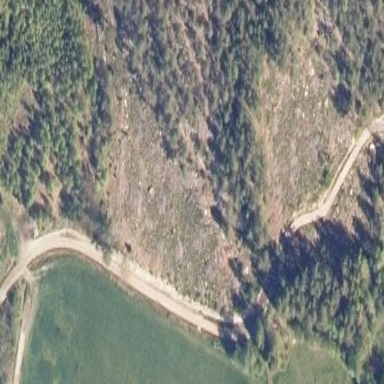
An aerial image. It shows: Clearcut area in the heath.